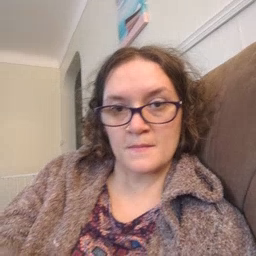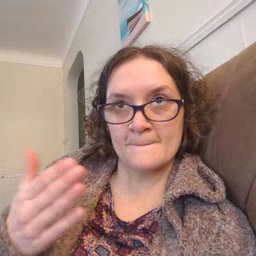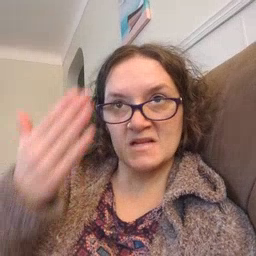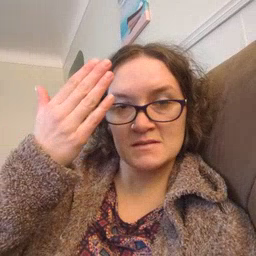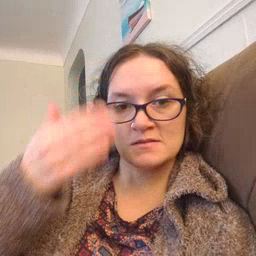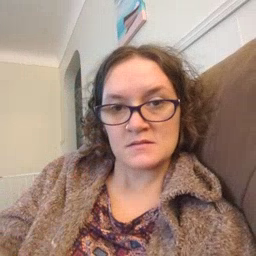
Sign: mitten